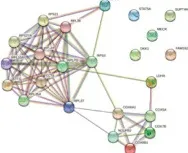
Correlation of differentially expressed genes with patient over survival.
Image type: chart (chart)